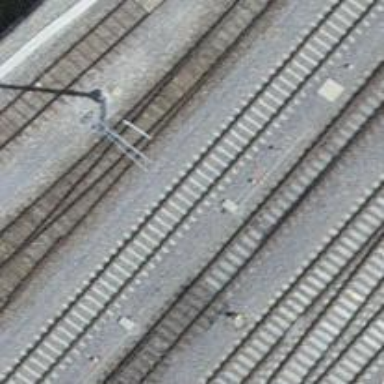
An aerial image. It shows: Single-track electrified railway siding with contact line.